Question: We are using Azure DevOps Server 2020 and are using YAML pipelines.
Due to the lack of the auto-retry functionality in ADS 2020, i have built my own.
I added a stage at the end of my pipeline which has the failed() condition. So whenever a job fails, the retry stage will kick in, which will trigger a retry build that tries the failed jobs of the provided buildId.
This is working so far.
One enhancement to this that would be nice, is that i would be able to see from the build list, which builds have gone through this auto-retry.
What happens is that when the auto-retry is run, the failing job will retry, but because the retry stage at the end depends on the failed job, it will also retry.
Assuming the failed job succeeds the second time, the retry job will not run again and will have a final state of skipped.

What i would like to achieve is that the retry job will run on 2 conditions.
Failed() and something like "has retried".
Does anyone have an idea how to achieve this?
I thought about adding a tag to the build and condition on that, but i dont think that is possible. I could add a variable to the pipeline the first time im in the retry stage, but i dont think that variable is available the second round.
Is there any value i could condition on that could help me identify one of the jobs in the pipeline had a second attempt?
Thanks to the comments made by Bright, i have configured the following condition on my final stage
'''
condition: or(failed(), gt(variables['System.StageAttempt'], 1))
'''
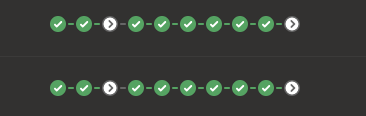
Answer: There is a predefined variable ''System.JobAttempt'' which is used to record the number of times that a job has ran / retried.
<URL>
Similarly, the predefined variable ''System.StageAttempt'' is used to record the number of times that a stage has ran / retried.
<URL>
You can use one of these two predefined variables on the conditions of the retry stage. It should be able to meet your demands.
For more details about predefined variables, you can see the document "<URL>".
And reference the following documents to learn how to use variables on conditions.
- <URL>